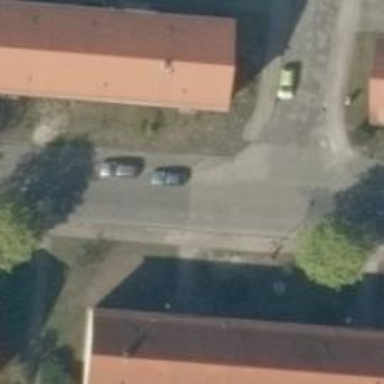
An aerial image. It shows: Residential road with sidewalks on both sides.